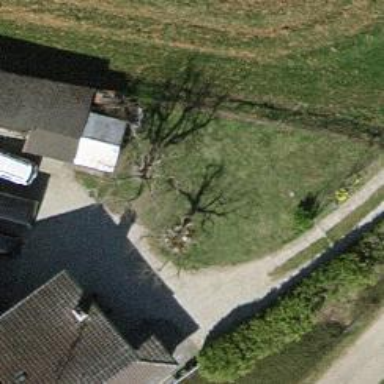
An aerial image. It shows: Broadleaved tree in natural setting.